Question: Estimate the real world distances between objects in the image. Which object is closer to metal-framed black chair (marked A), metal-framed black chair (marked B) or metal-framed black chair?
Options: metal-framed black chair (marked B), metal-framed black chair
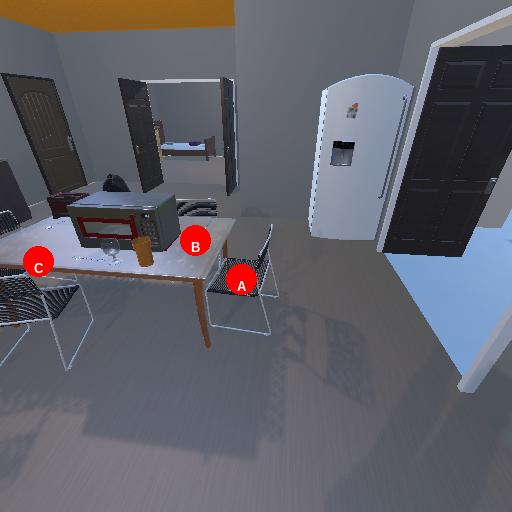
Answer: metal-framed black chair (marked B)